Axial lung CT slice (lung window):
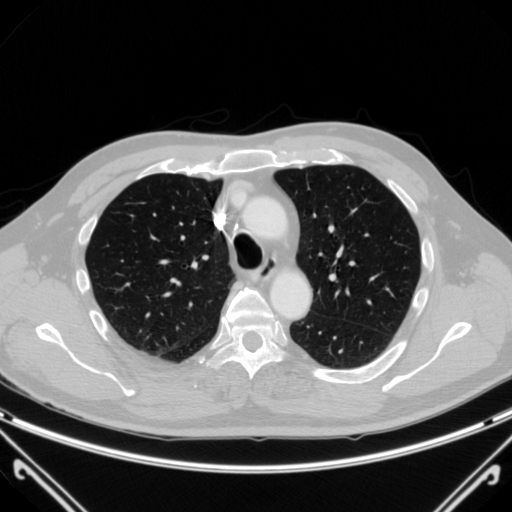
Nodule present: no